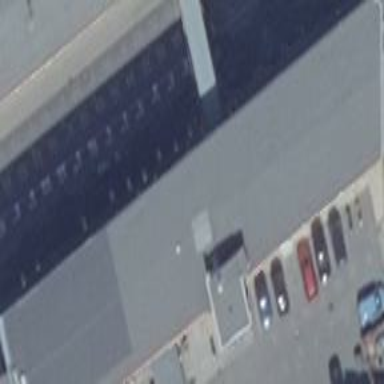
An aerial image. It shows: Building with flat roof made of silver tar paper.